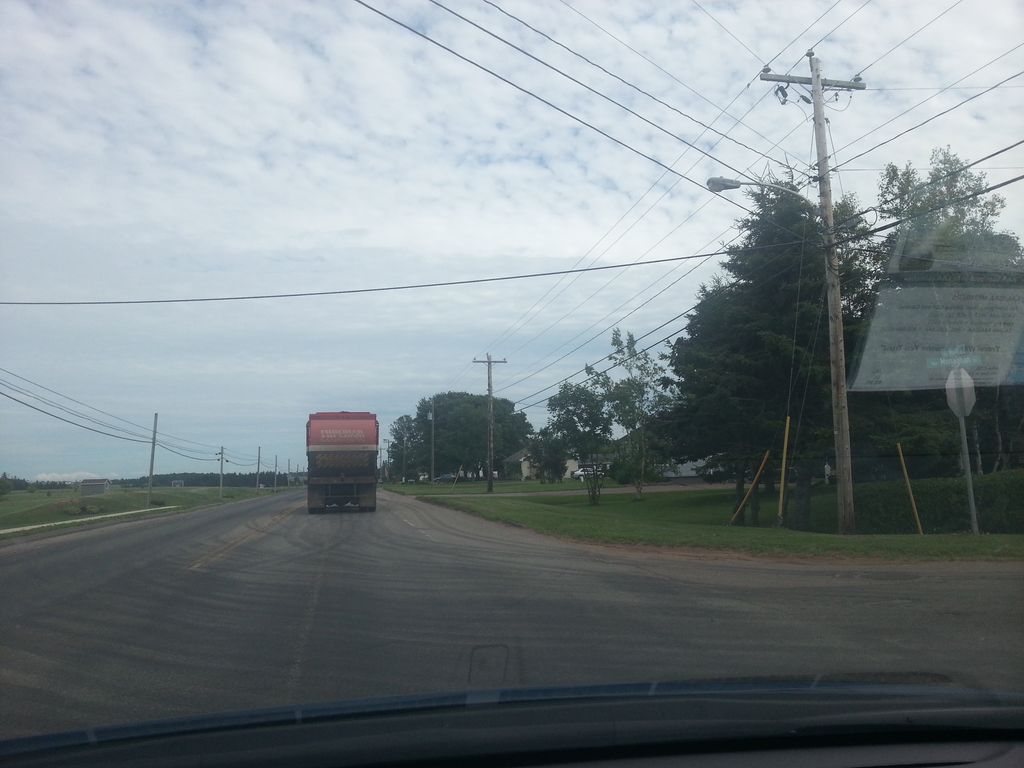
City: charlottetown